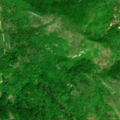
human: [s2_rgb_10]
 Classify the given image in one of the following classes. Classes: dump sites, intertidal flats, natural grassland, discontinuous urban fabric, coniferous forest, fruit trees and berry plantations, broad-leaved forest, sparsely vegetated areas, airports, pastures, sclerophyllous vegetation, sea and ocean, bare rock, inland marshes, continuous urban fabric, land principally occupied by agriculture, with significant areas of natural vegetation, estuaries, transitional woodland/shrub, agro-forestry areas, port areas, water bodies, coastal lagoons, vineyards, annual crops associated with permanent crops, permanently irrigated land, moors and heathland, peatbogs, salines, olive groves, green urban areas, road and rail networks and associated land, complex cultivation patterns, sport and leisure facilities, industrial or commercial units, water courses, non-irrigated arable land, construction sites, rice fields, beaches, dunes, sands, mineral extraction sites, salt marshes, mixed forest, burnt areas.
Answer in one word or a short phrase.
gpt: broad-leaved forest, sclerophyllous vegetation, transitional woodland/shrub